Question: '''
SELECT nmindar,
count(indx) FILTER(WHERE indx='Allotted') Allotted,
count(indx) FILTER(WHERE indx='Vacant') Vacant,
count(indx) FILTER(WHERE indx='Amenities') Amenities
FROM plotboundary where indzone='Belagavi Zone' group by nmindar order by nmindar
'''

I want to get the Total of Allotted, Vacant and Amenities.
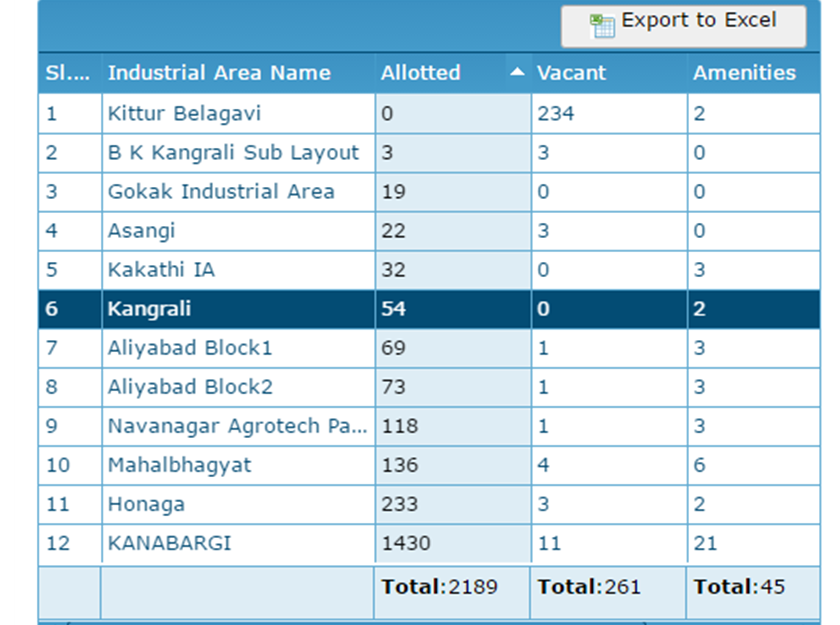
Answer: '''
SELECT nmindar,
count(indx) FILTER(WHERE indx='Allotted') Allotted,
count(indx) FILTER(WHERE indx='Vacant') Vacant,
count(indx) FILTER(WHERE indx='Amenities') Amenities
FROM plotboundary
where indzone='Belagavi Zone'
group by nmindar
UNION ALL
SELECT 'ZZZZZZZZZZZ' as nmindar,
SUM(Allotted) as Allotted,
SUM(Vacant) as Vacant,
SUM(Amenities) as Amenities
FROM (the original query) sub
order by nmindar
'''